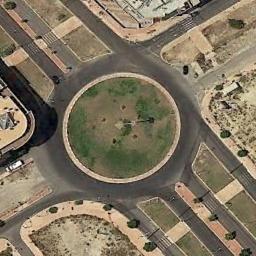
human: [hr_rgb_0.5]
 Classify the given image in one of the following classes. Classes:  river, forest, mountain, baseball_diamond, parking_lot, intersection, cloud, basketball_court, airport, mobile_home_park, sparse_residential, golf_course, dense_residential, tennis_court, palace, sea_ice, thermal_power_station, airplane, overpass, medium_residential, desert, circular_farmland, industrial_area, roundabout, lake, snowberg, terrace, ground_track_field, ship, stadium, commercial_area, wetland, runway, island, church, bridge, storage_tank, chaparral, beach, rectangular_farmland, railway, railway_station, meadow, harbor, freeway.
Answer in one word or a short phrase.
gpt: roundabout